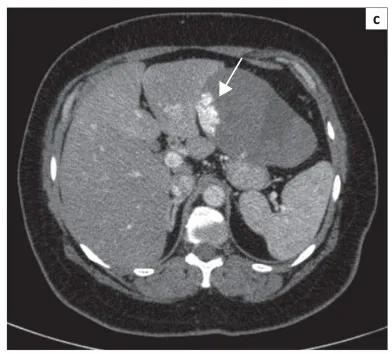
Portovenous.
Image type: radiology (ct)